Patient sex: F
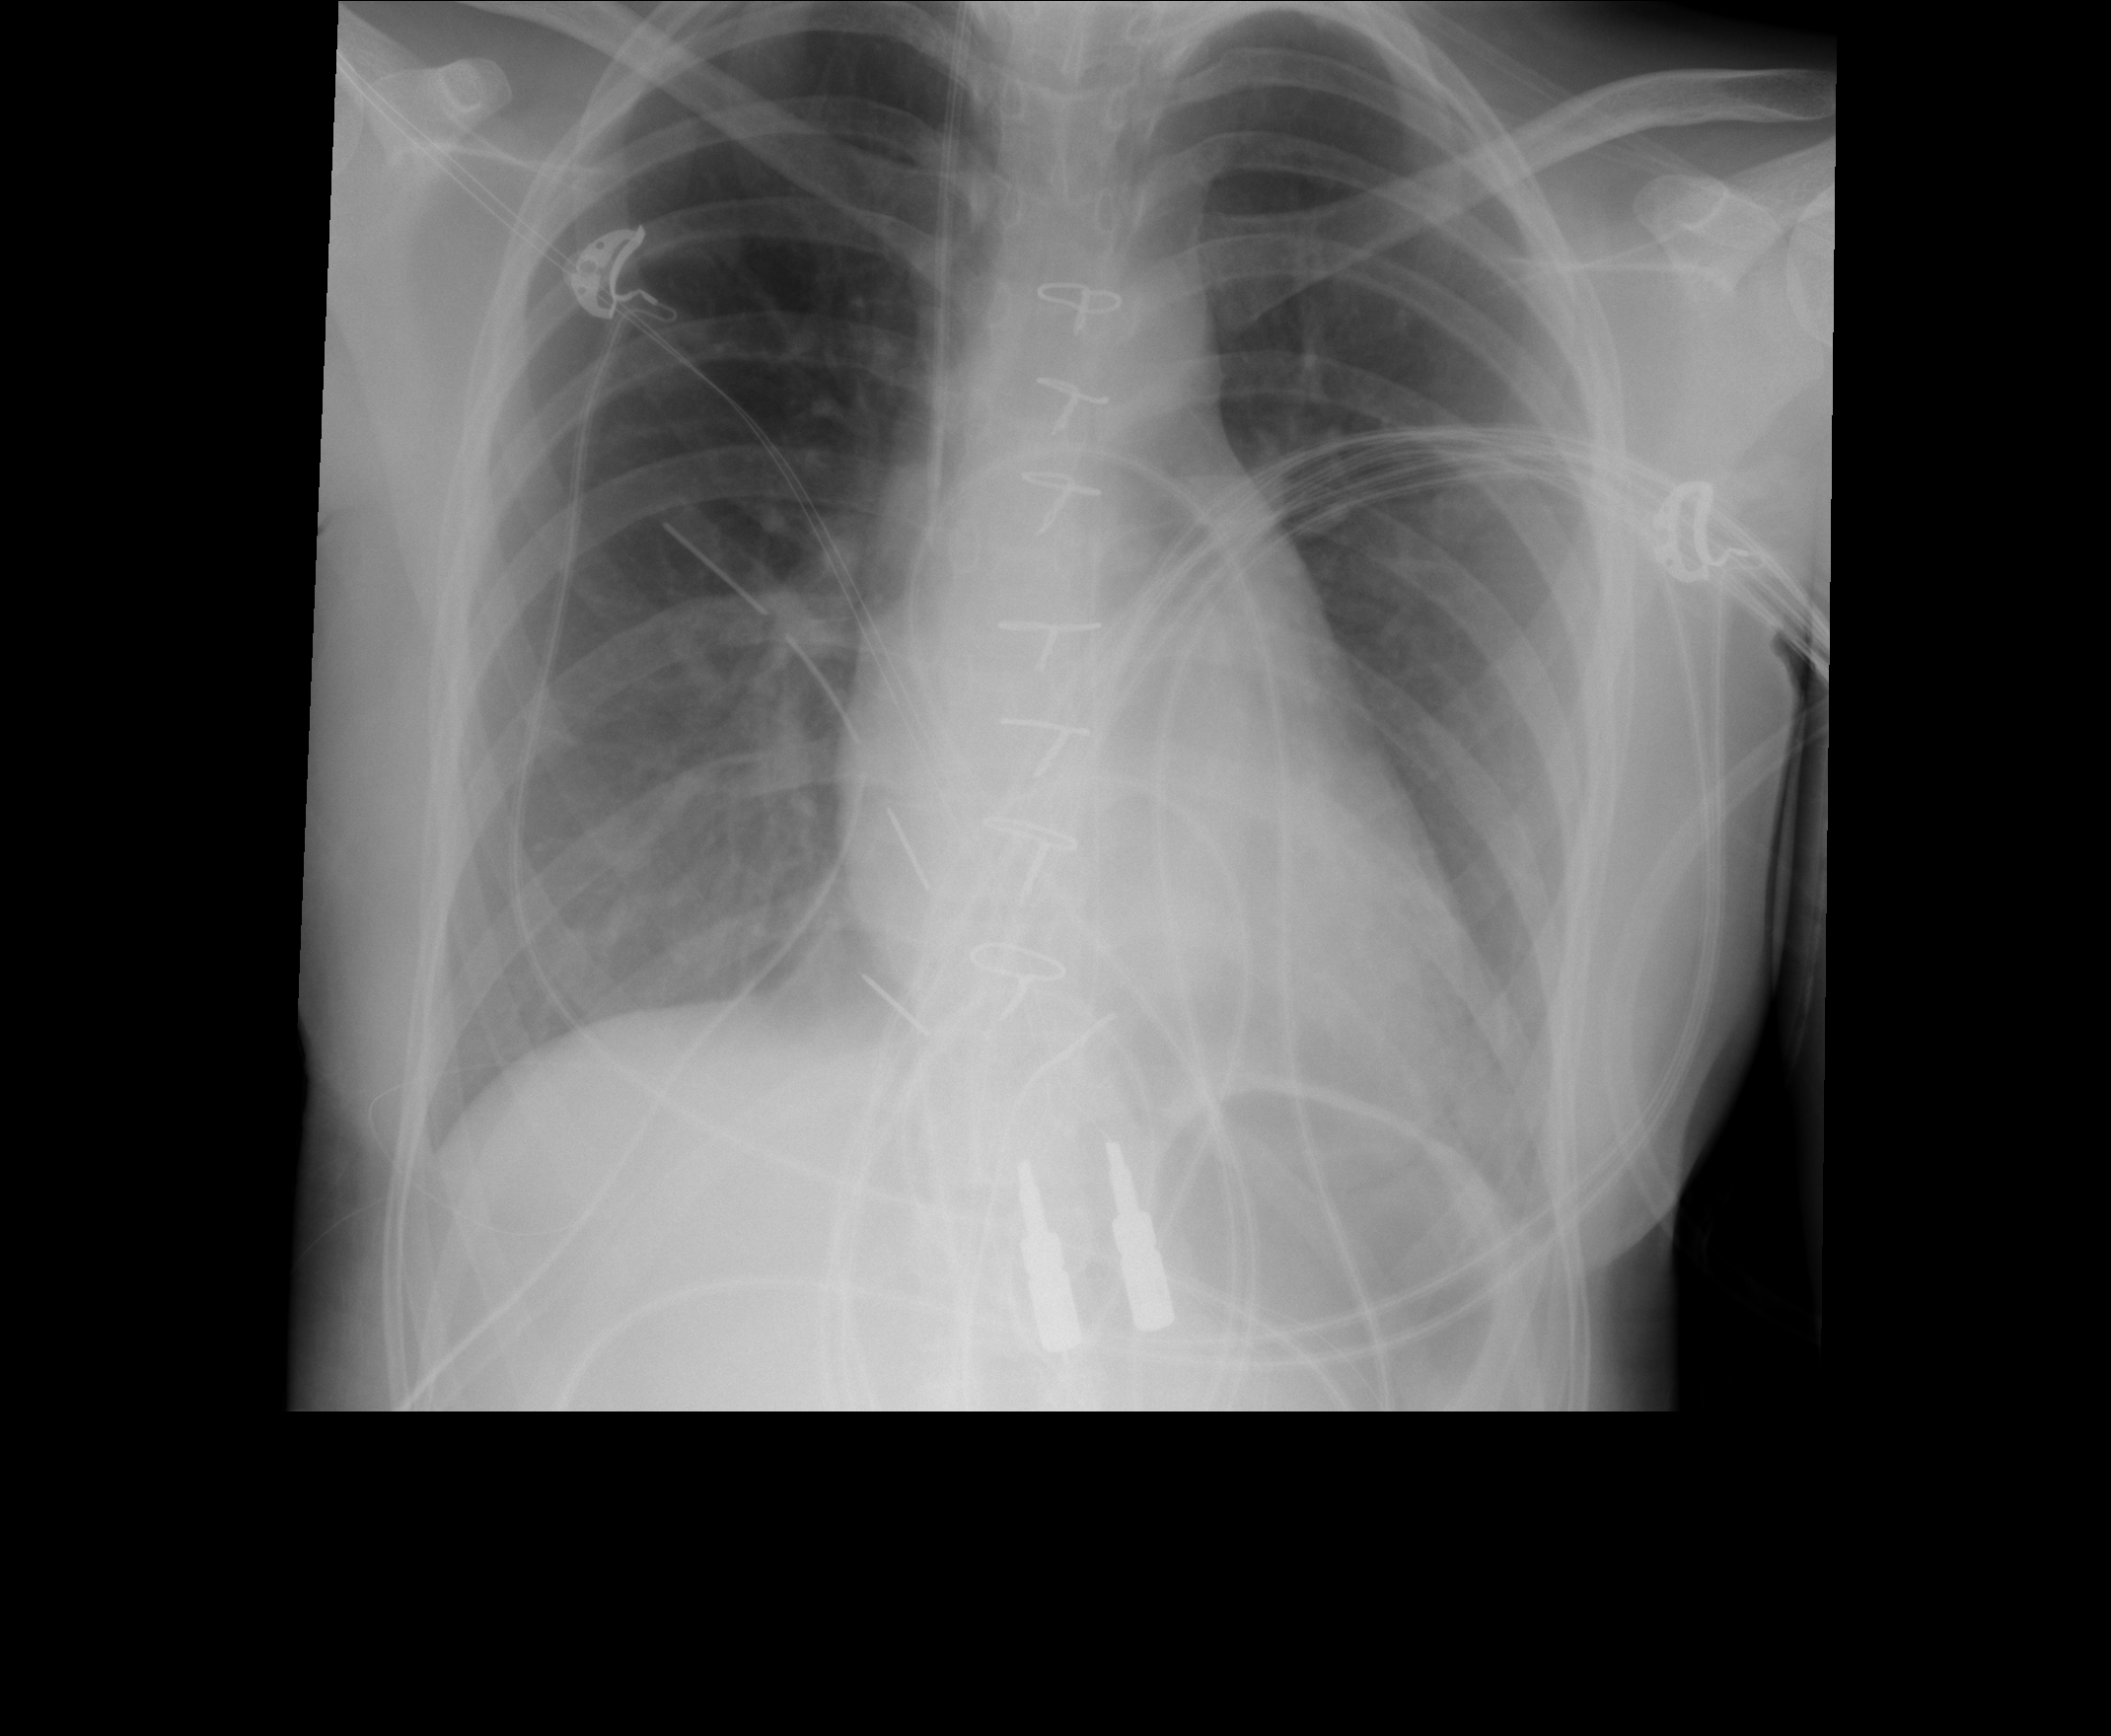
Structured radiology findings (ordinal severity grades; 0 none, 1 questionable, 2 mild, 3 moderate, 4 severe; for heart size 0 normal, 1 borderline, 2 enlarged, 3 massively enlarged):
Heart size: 0
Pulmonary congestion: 1
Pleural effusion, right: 0
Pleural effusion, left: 0
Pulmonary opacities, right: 0
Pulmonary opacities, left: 1
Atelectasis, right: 1
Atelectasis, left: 2